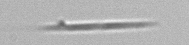
Label: pennate_Pseudo-nitzschia